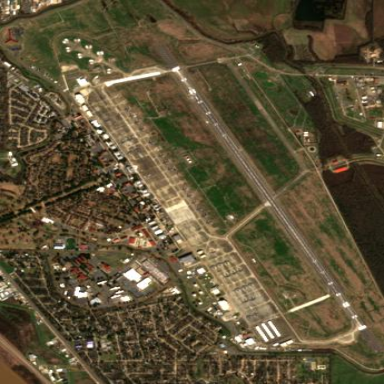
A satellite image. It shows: Apron at the airport.